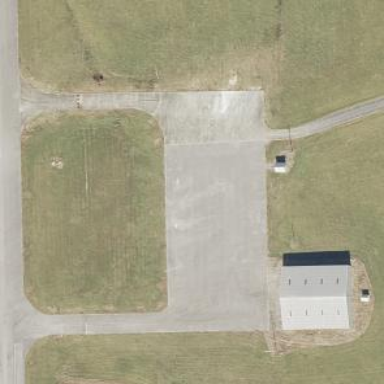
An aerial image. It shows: Apron at the airport.